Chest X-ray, PA view. Patient: 39 years old, sex M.
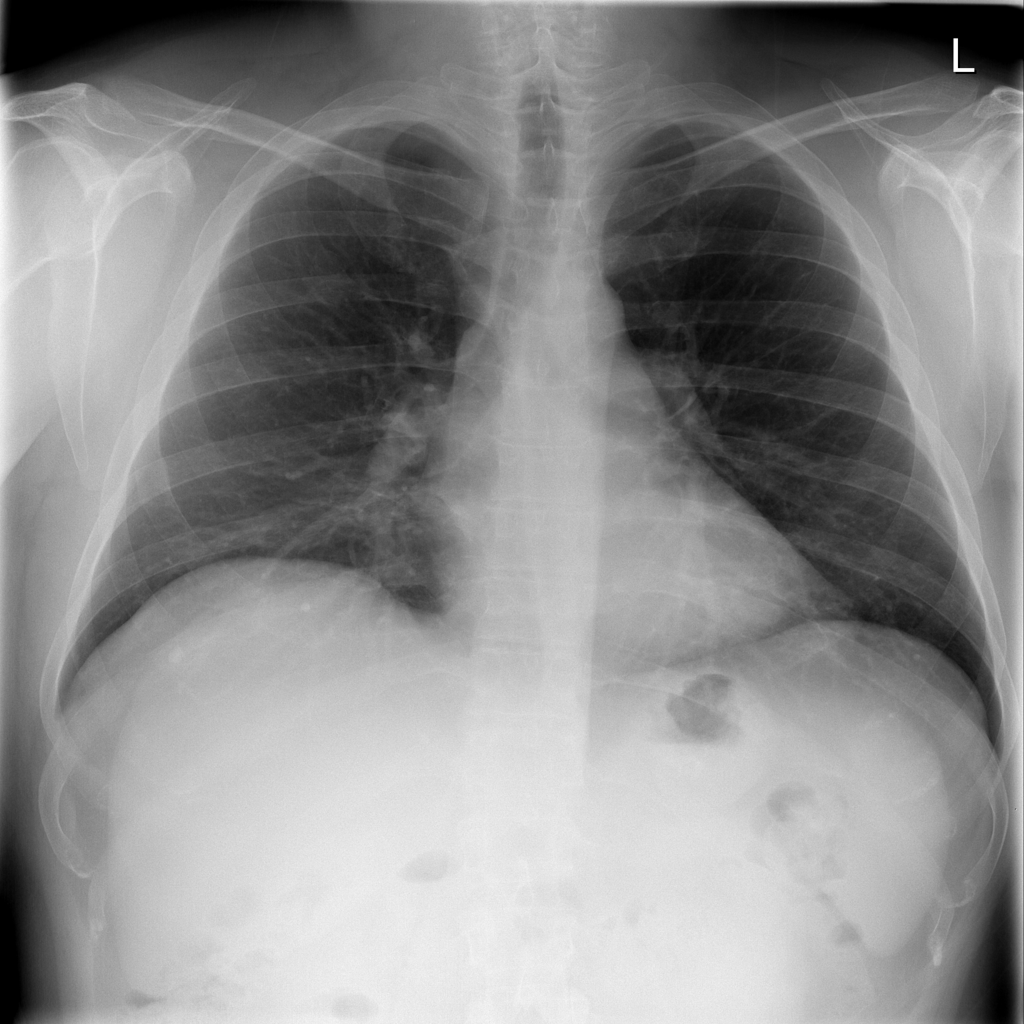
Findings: Atelectasis